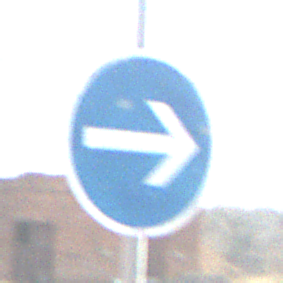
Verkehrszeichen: VorgeschriebeneFahrtrichtungHierRechts
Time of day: MorningAfternoon
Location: Outdoor (Suburban)
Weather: PartlyCloudy
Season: NotSpecified
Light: Natural